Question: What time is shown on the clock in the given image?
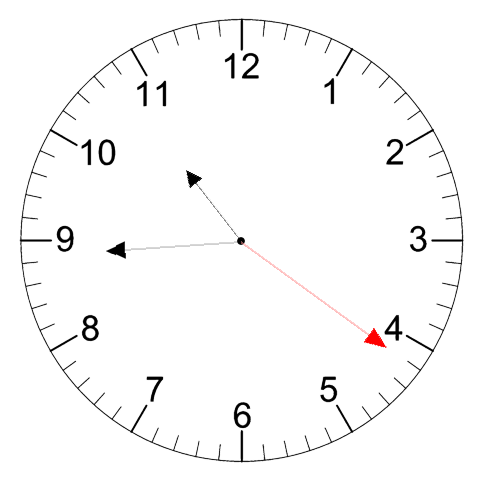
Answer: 10:44:21